Question: I am trying to create a column where the data type is Date (not datetime) in table which gets records ingested on a daily basis by an sh script. However, in MySql Workbench I need to set a default value. A date function doesn't work. If I put null, it generates a date for historical data, but from the moment the column is created everytime the table gets new records the result will be NULL for that field. Anyone faced this before? Picture attached.

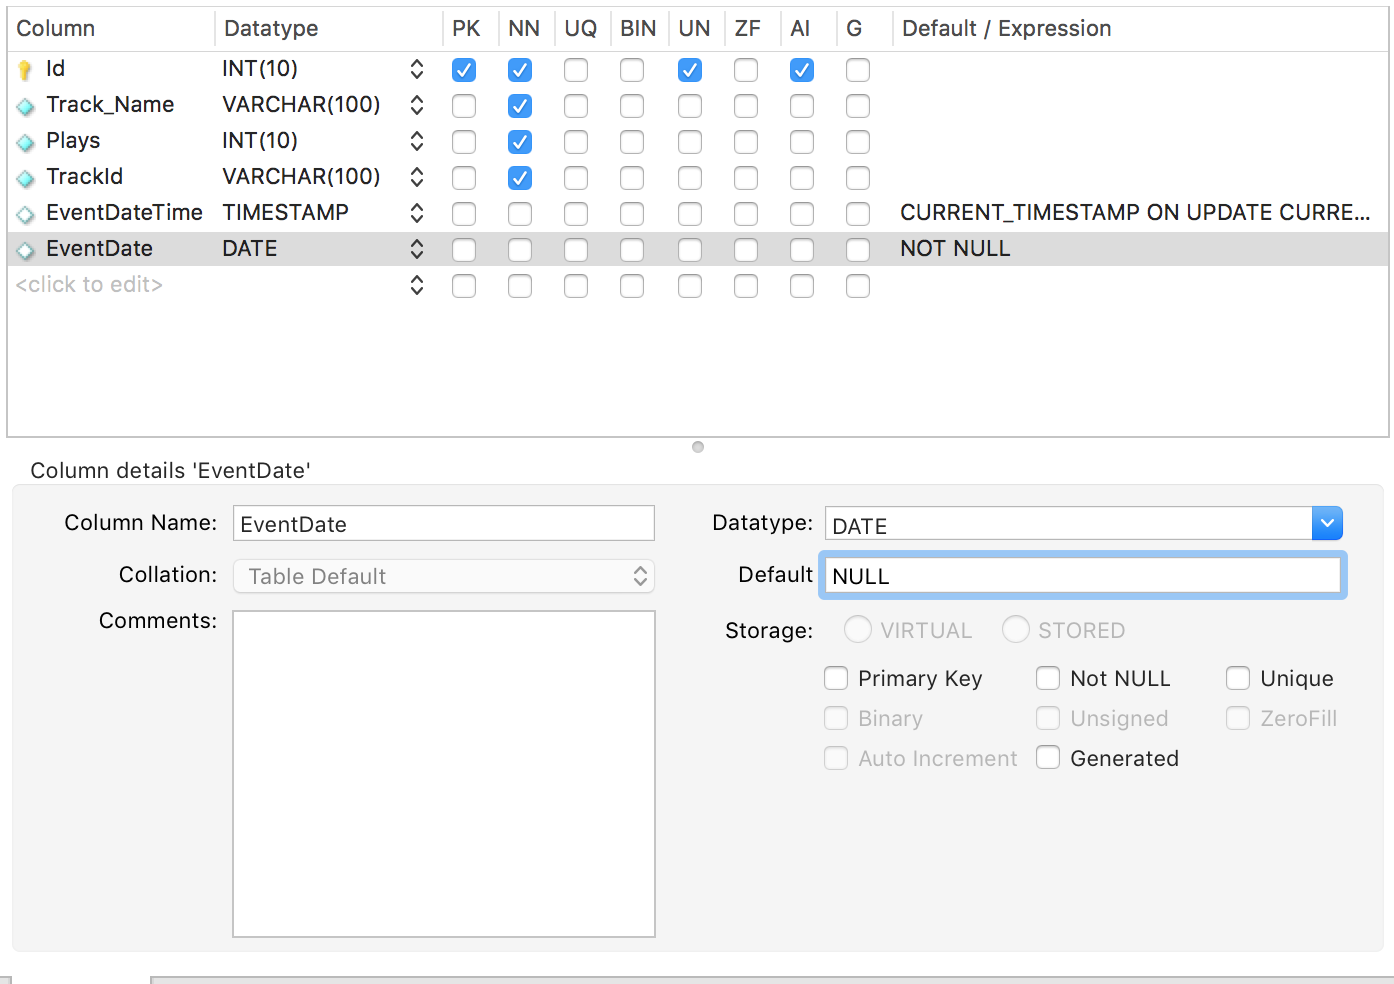
Answer: Either change your field type to datetime & use default or use triggers 'on before insert.'
Similar question <URL>